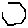
Label: hexagon